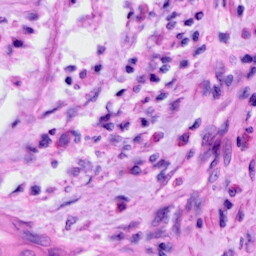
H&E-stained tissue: Cervix